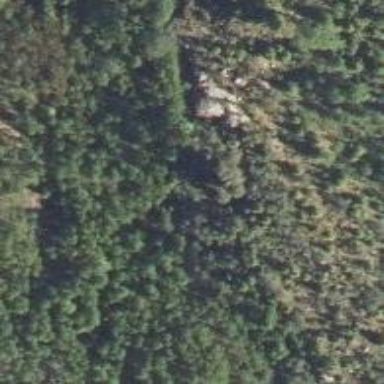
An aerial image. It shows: Natural cliff.